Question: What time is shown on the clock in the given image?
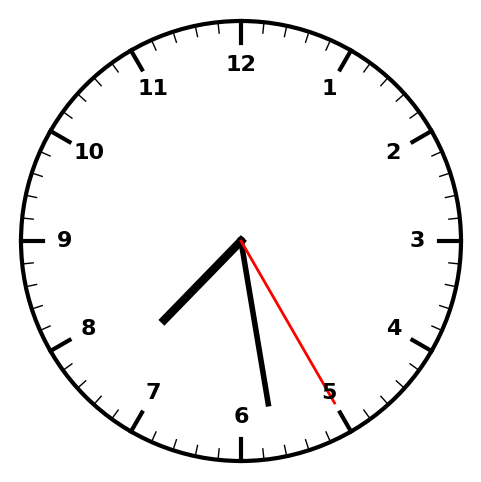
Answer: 07:28:25